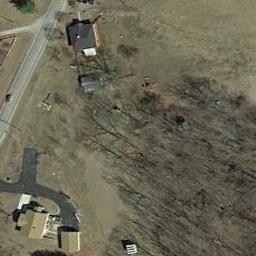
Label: sparse_residential